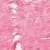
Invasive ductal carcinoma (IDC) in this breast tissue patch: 0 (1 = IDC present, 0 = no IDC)